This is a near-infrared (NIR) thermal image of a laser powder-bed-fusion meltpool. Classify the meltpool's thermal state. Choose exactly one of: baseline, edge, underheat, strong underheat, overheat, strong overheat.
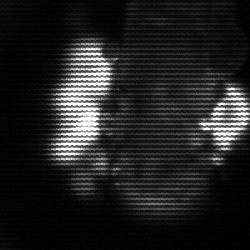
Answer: strong underheat